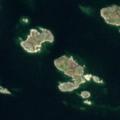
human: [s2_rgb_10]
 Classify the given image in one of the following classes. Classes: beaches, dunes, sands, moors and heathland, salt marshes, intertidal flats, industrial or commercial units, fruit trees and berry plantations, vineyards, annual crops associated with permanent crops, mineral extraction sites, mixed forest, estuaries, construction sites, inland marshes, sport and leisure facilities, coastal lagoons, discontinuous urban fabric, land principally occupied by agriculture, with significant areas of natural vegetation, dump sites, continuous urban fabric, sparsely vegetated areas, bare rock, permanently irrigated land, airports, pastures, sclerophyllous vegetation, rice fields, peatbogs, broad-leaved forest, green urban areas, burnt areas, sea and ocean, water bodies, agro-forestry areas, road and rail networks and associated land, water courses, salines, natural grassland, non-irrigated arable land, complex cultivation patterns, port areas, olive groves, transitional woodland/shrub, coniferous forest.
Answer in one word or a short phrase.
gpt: sea and ocean